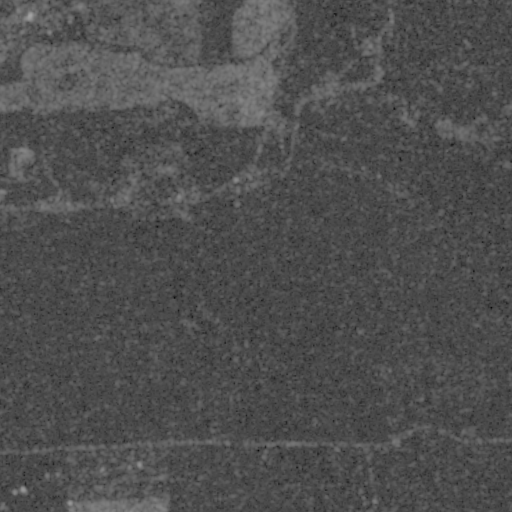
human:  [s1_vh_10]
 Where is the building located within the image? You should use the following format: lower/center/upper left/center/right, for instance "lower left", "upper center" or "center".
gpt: The building is located in the upper left of the image.
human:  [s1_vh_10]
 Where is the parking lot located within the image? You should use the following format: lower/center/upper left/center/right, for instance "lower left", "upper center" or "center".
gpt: There is no parking lot in the image.

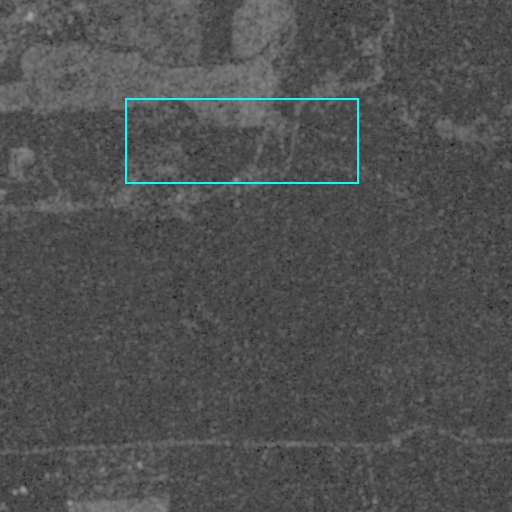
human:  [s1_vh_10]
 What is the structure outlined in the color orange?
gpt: There is no orange outline.
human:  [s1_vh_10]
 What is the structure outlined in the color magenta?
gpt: There is no structure outlined in magenta.